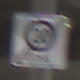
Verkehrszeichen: EndeZone20
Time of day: Midday
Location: Roofed (Urban)
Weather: Overcast
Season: NotSpecified
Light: Artificial